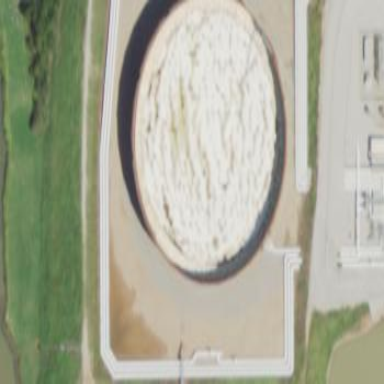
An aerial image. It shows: Storage tank that is man-made.